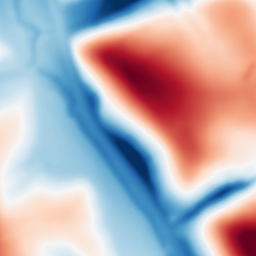
Category: multiscale
Decomposition family: dog
Decomposition parameters: sigma_low: 3
sigma_high: 50
Upsampling method: lanczos
Upsampling parameters: scale: 2
Upsampling scale: 2